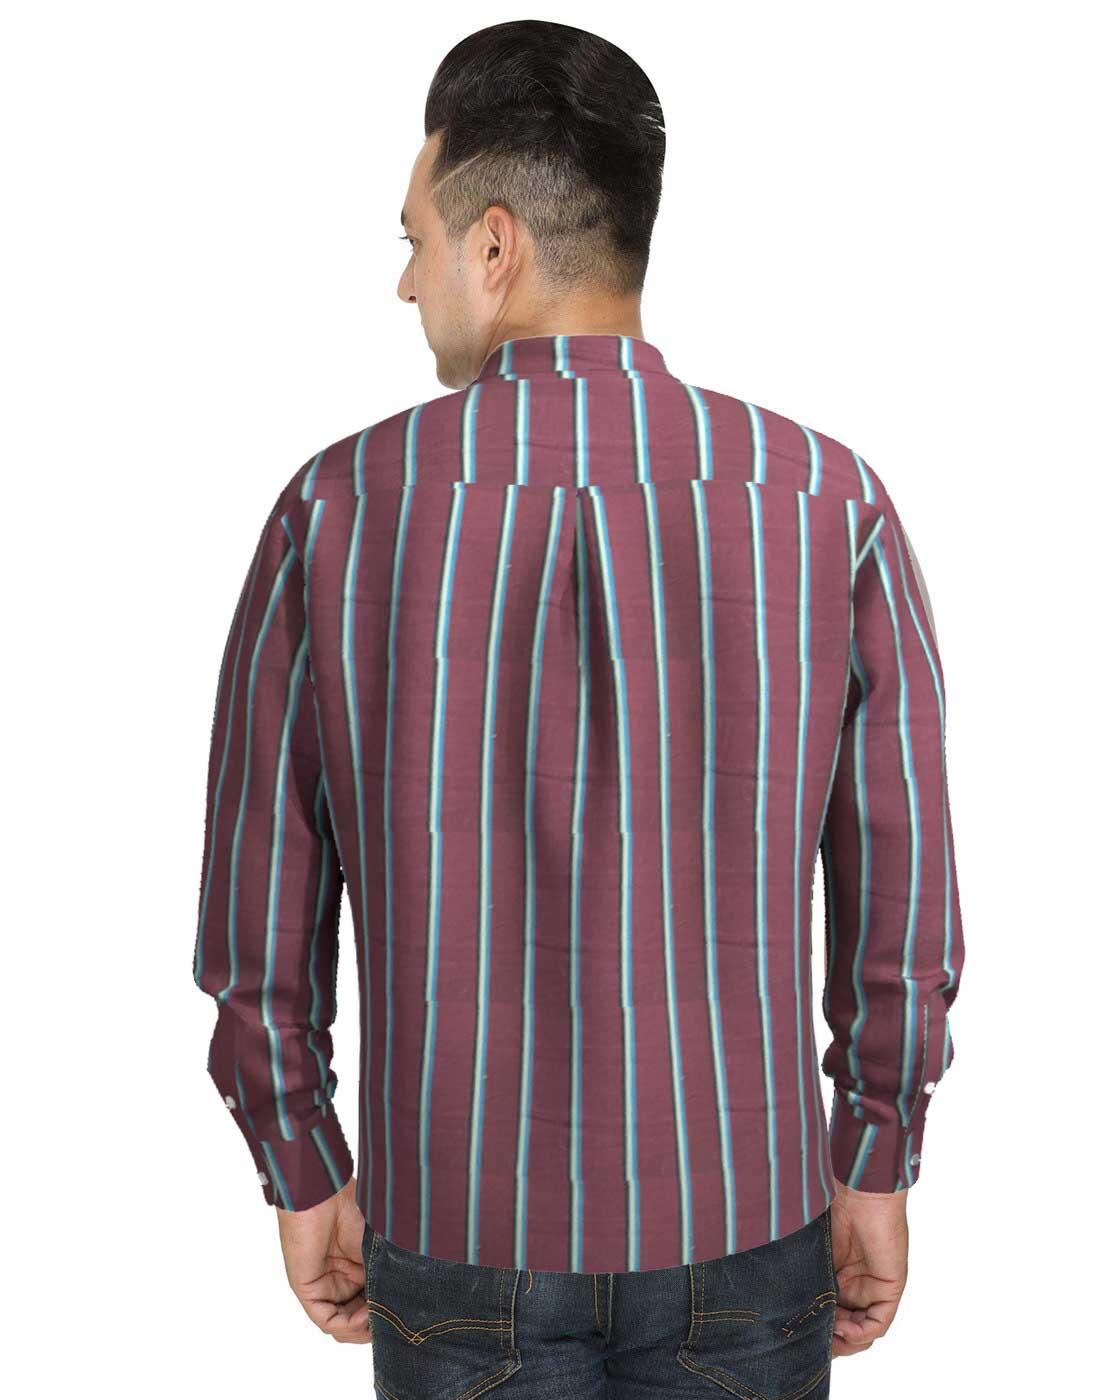
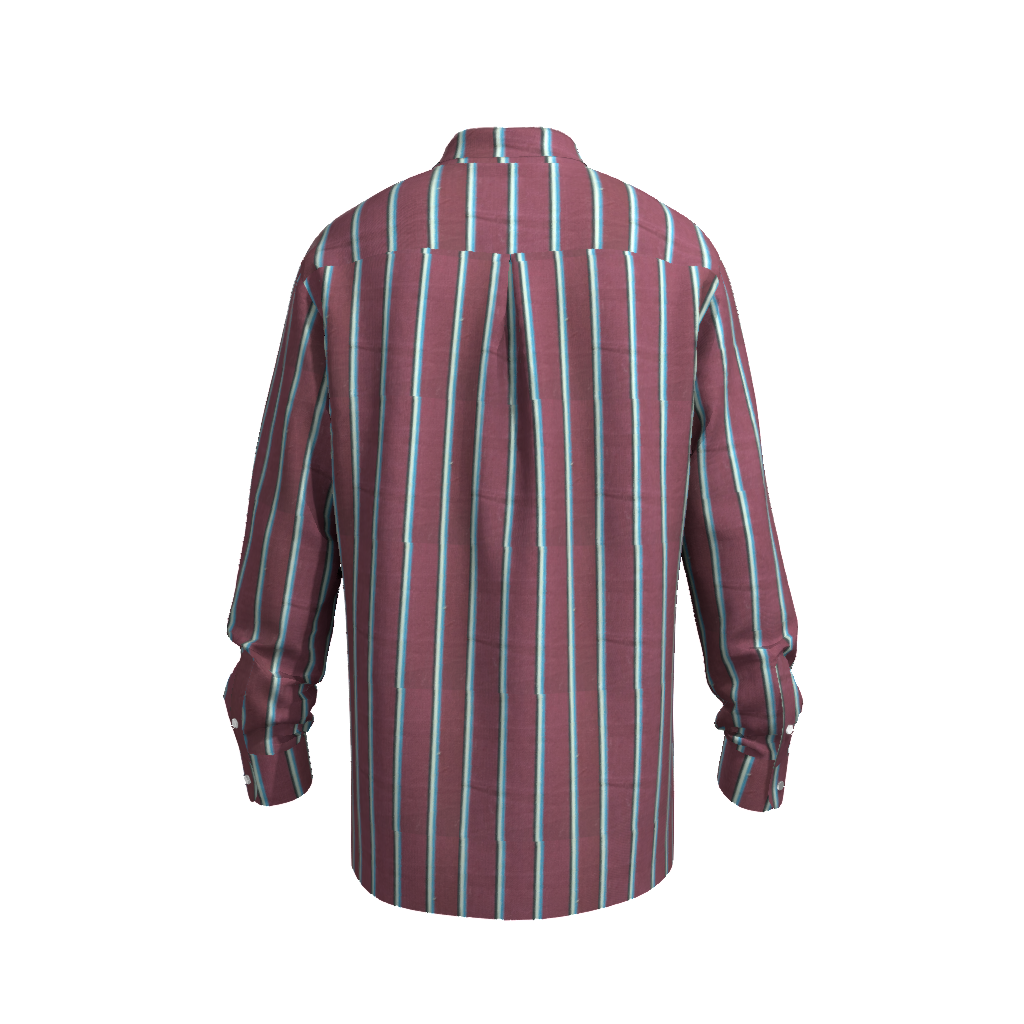
Clothing description: burgundy blue stripe cotton tee